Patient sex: F
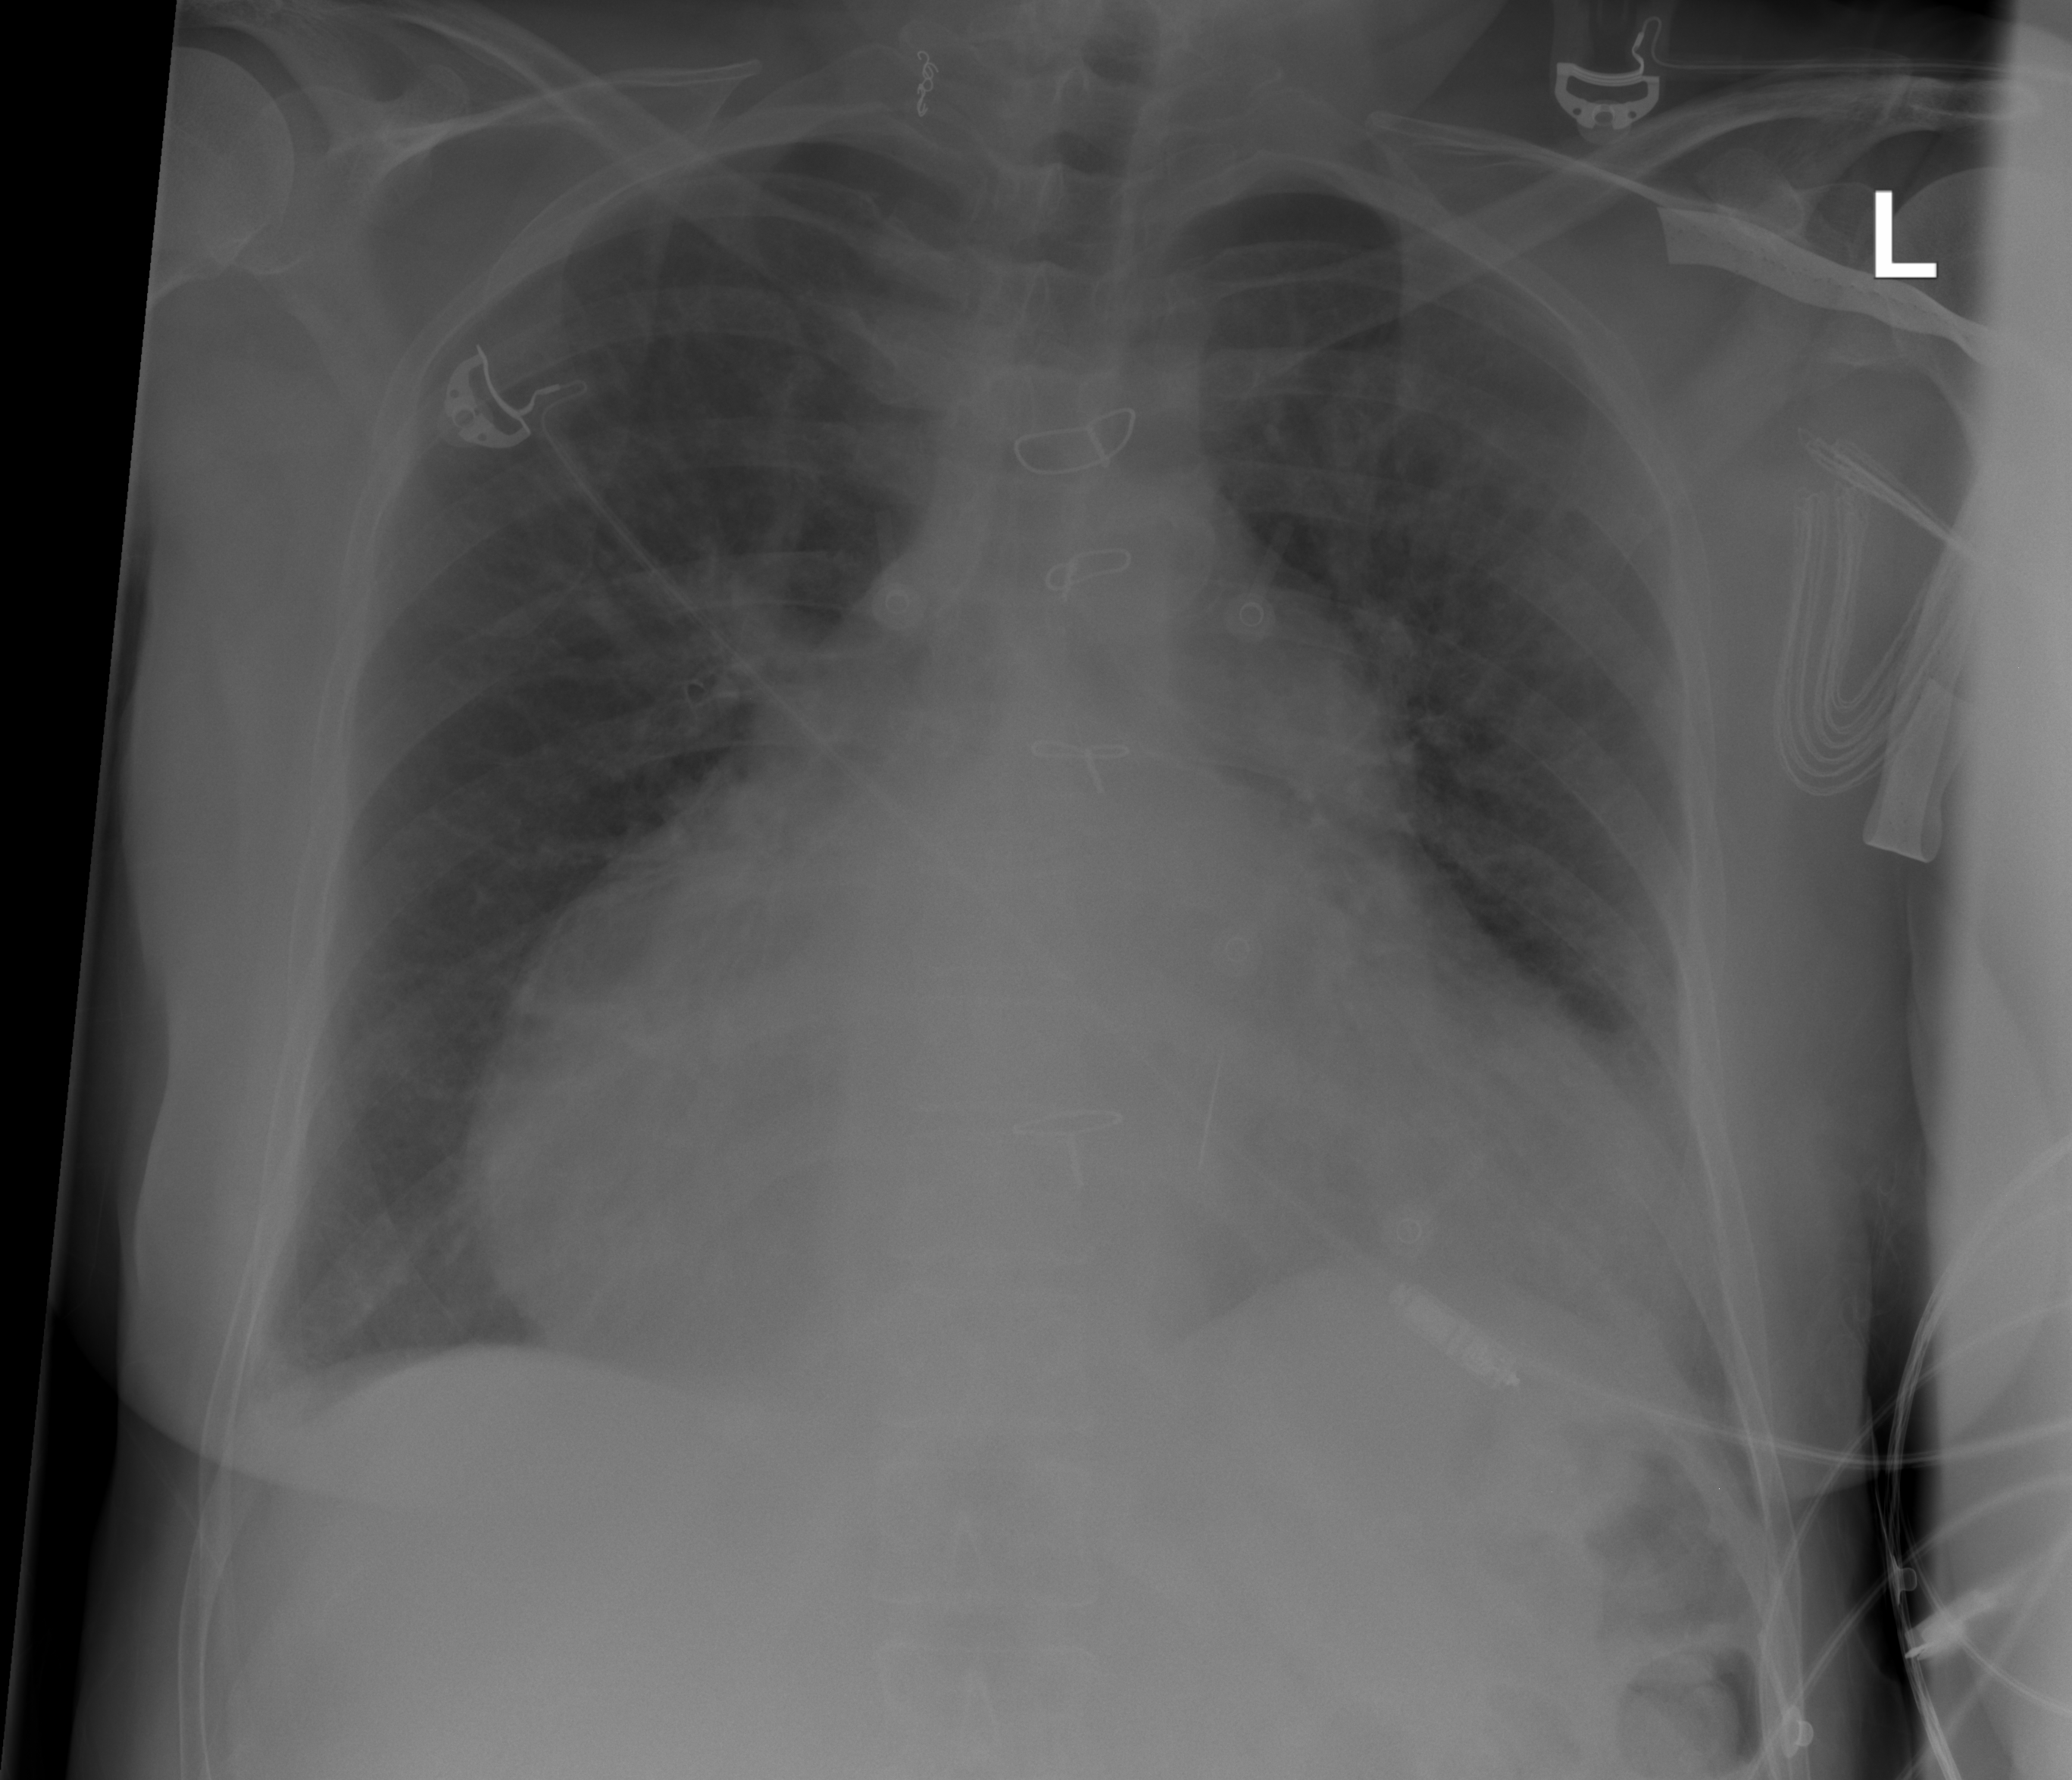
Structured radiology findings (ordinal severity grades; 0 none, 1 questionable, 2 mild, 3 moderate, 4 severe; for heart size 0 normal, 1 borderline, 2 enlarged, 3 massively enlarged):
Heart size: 3
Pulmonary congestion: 0
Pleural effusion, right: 1
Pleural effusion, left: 1
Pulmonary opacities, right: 0
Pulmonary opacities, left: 0
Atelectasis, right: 0
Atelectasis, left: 0